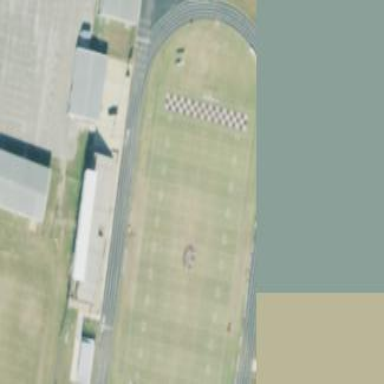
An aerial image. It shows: American football pitch with grass surface.